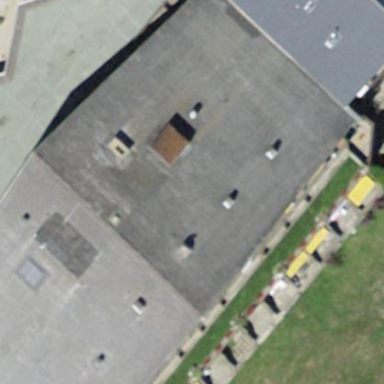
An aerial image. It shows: Gabled roof part of hotel building.